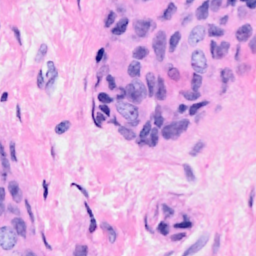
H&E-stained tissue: Breast